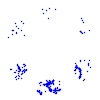
Particle: proton